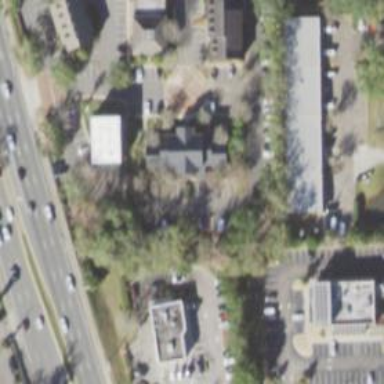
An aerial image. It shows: Clinic.